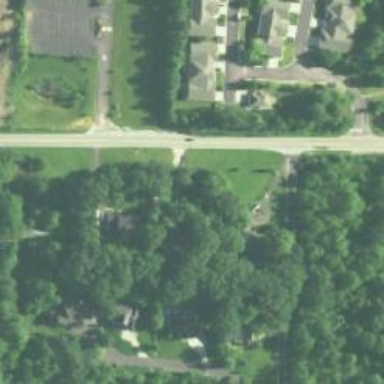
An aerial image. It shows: Turning loop on the road.